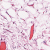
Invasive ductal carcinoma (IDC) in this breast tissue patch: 0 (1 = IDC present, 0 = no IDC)